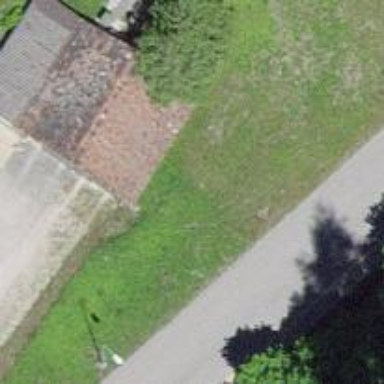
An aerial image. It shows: Garage.